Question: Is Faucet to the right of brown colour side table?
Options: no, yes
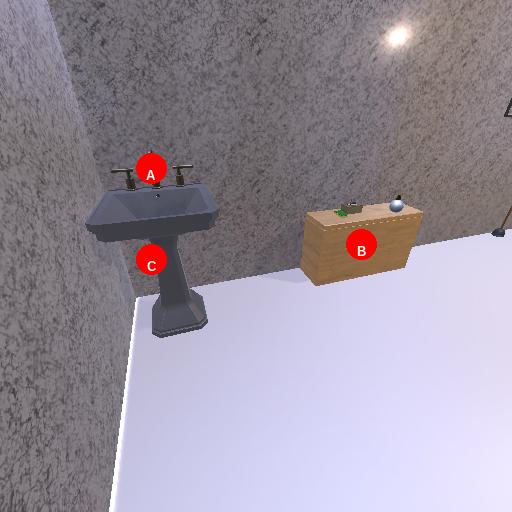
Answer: no